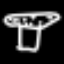
Label: mushroom